Interaction volume radius: 10 \u00c5
Interaction volume height: 25 \u00c5
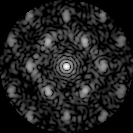
Disorder parameter: 0.5381